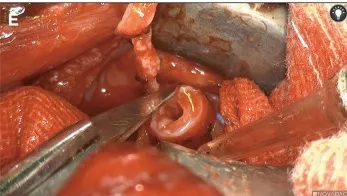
Surgical procedures. The distal and proximal segments of the tracheal stenosis were cut with a scalpel, and the tracheal stenosis segment was removed, followed by continuous suturing of the tracheal stump with 4-0 absorbable sutures to complete an end-to-end anastomosis (C-F).
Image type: medical_photograph (other_medical_photograph)